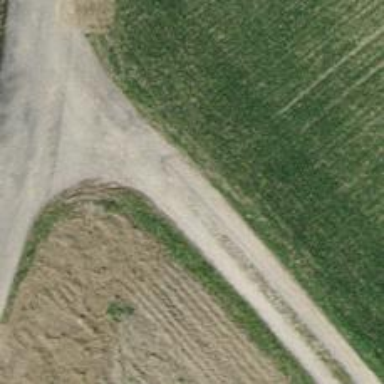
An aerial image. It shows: Pebblestone track with grade3 tracktype.